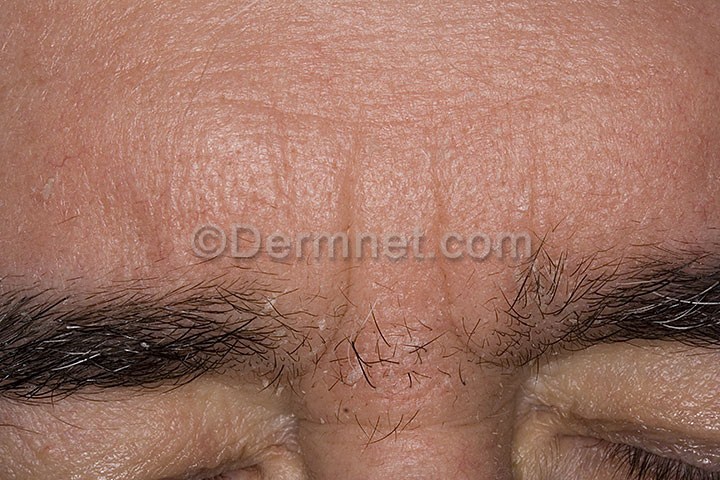
Disease: Psoriasis pictures Lichen Planus and related diseases